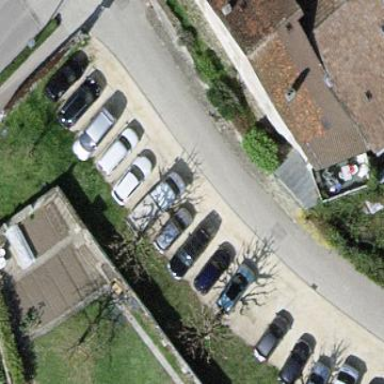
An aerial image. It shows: Parking area with compacted surface.